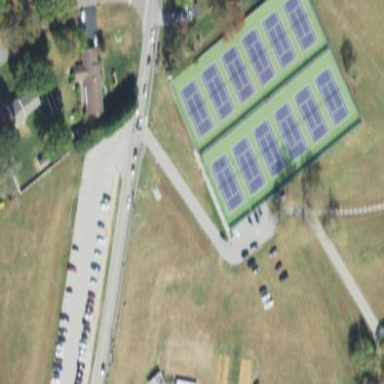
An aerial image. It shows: Tennis court on the leisure land pitch.